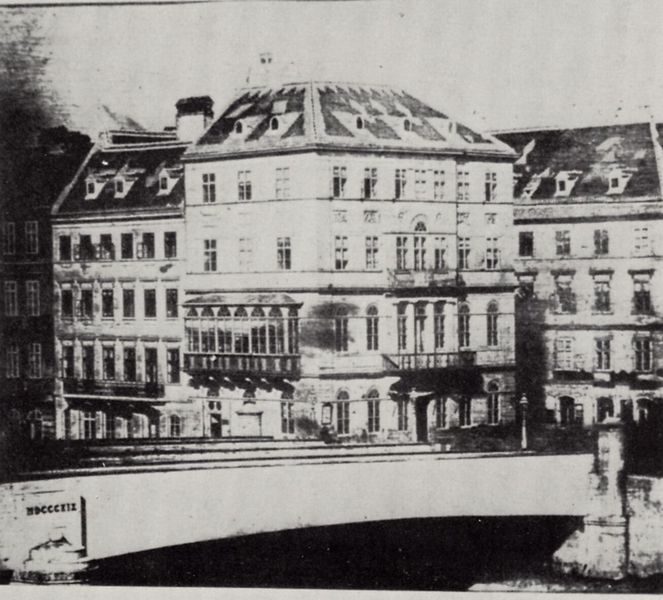
Titel: Die Ferdinandsbrücke über den Donaukanal
Künstler: Joseph Berres
Standort: Wien
Institution: Höhere Graphische-, Bundes-, Lehr-, und Versuchsanstalt
Schlagwörter: baum, dunkel, himmel, schatten, wasser, weiß, fluss, see, stadt, ufer, fenster, grau, hell, lampe, laterne, licht, paris, pfeiler, schwarz, strasse, säule, terasse, tür, dach, gebäude, haus, weg, alt, architektur, rahmen, bild, häuser, brücke, brüstung, gewässer, leuchte, front, kontrast, kamin, kamine, schornstein, balkon, schrift, ansicht, bogen, fassade, fassaden, türen, wohnhäuser, russland, stra e, dächer, giebel, mauer, sprossenfenster, weis, läden, platz, rundbogen, kai, kaimauer, hotel, tafel, jugendstil, jahreszahl, hoch, tor, balkone, foto, fotografie, photographie, stadtansicht, bögen, wände, eingang, erker, schild, eckhaus, veranda, belichtung, berlin, münchen, steinbrücke, übergang, dachfenster, gauben, schwarz-weiss, städtisch, photo, flecken, fensterreihen, sims, karte, gesims, stäbe, walmdach, mansarde, umlauf, bahn, dachgauben, etagen, gaube, geschosse, schienen, wien, postkarte, stockwerke, waser, verglast, wintergarten, mietshaus, brückenbogen, dachgeschoss, piano nobile, brückenpfeiler, fensterreihe, dachluken, archtiektur, starße, pergola, mietwohnungen, krüppelwalmdach, strase, brückenkopf, werbeschild, stra?e, webung, gaubenfenster, bodenfenster, faasade, 19. jahrhundert, 19. jh., 19., #grau